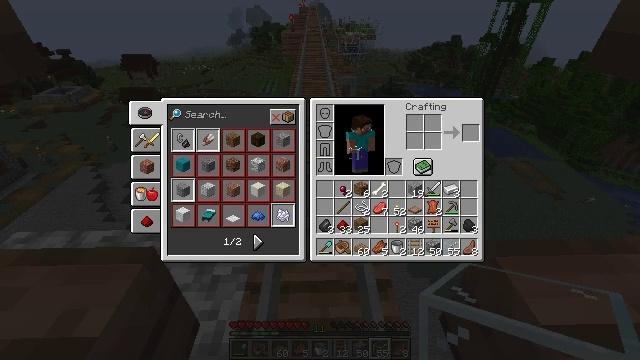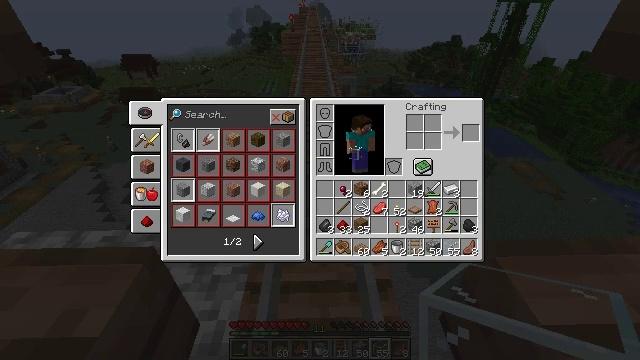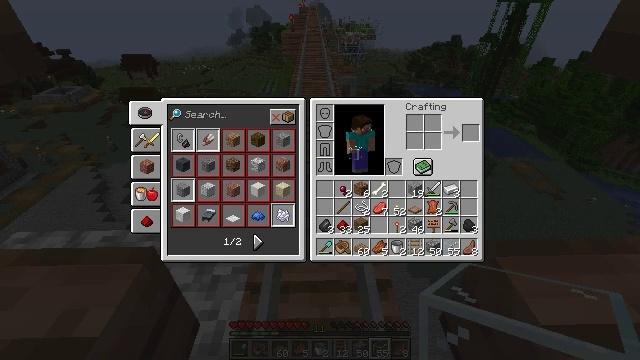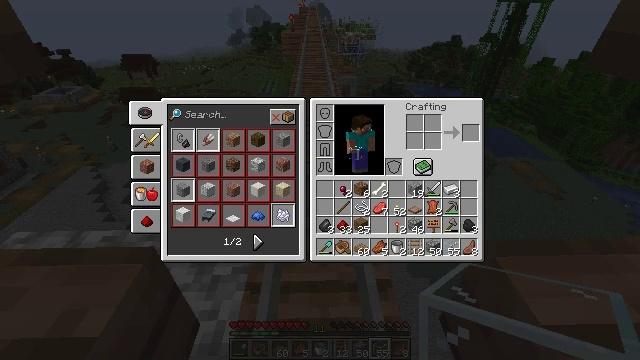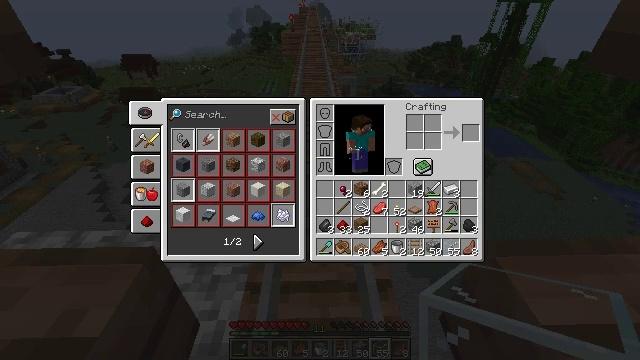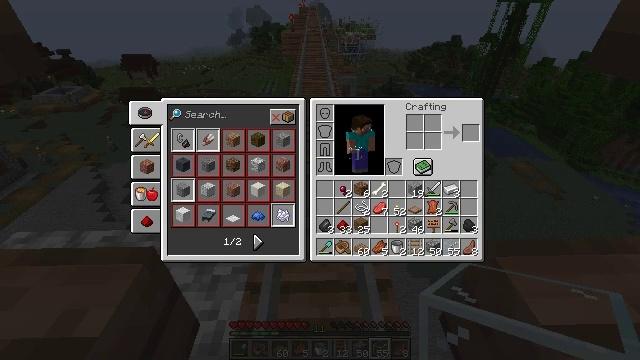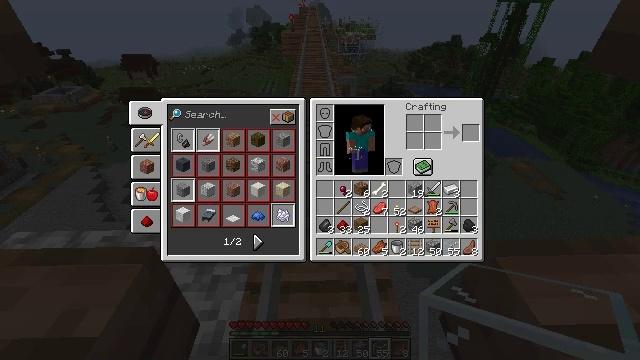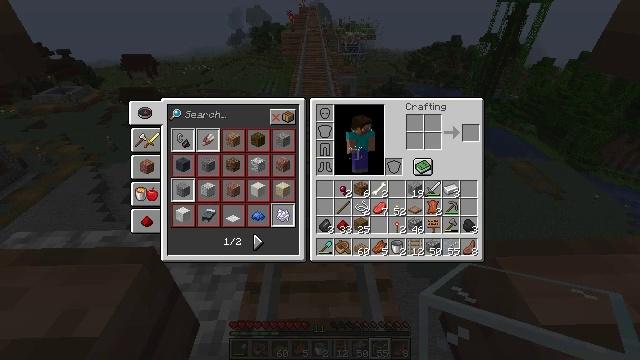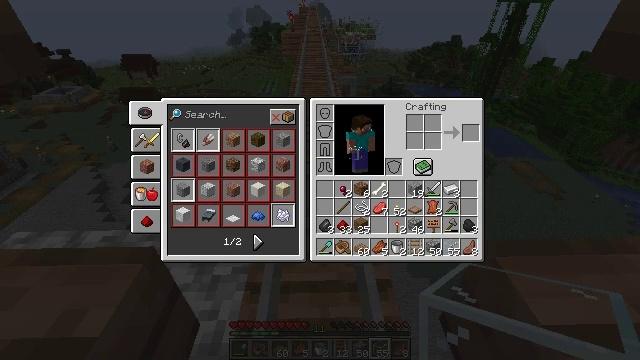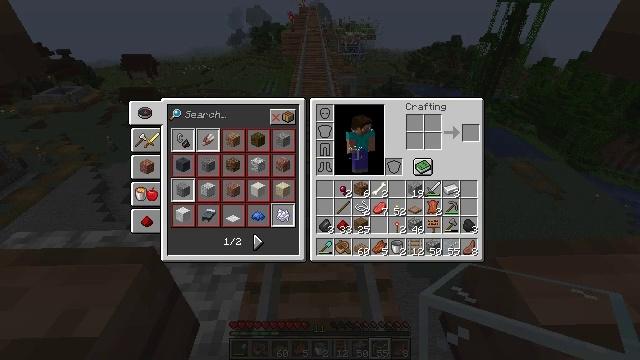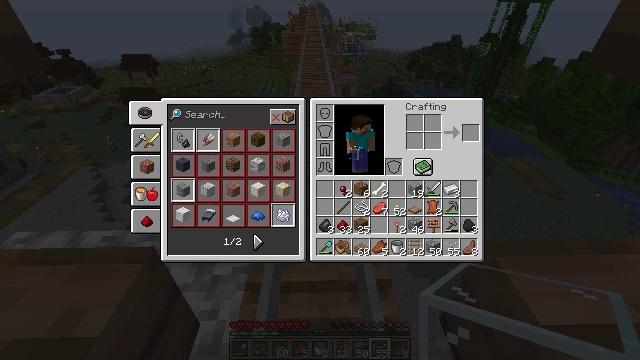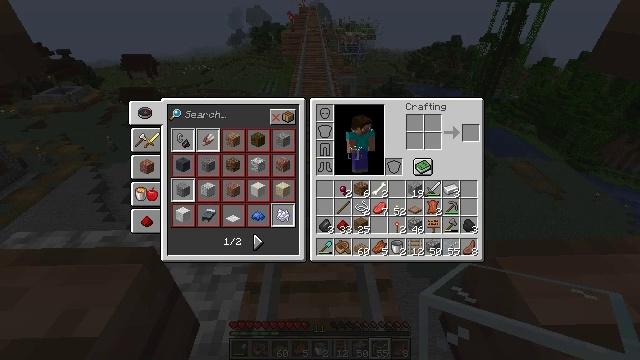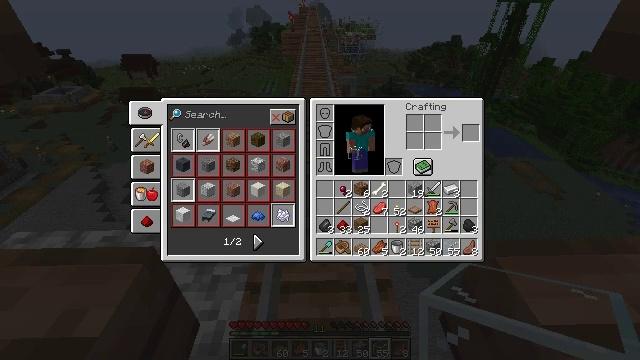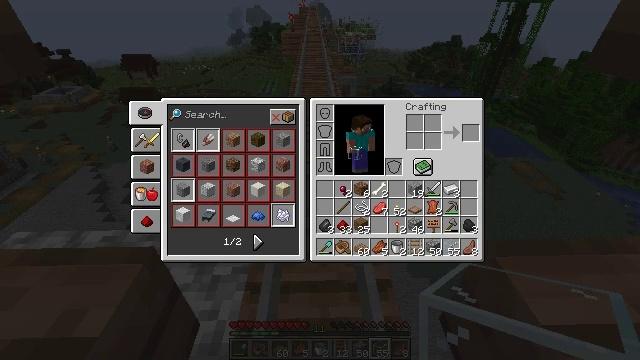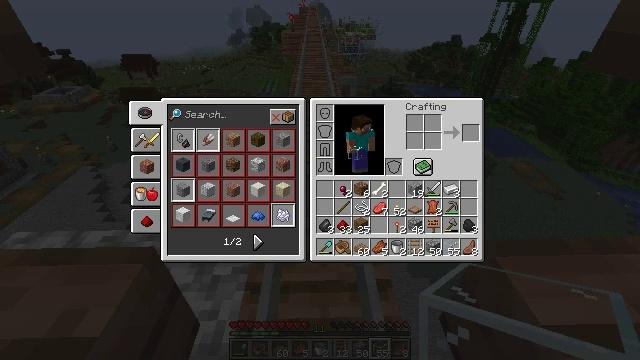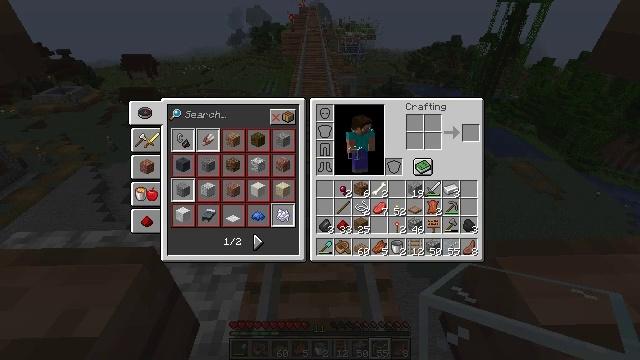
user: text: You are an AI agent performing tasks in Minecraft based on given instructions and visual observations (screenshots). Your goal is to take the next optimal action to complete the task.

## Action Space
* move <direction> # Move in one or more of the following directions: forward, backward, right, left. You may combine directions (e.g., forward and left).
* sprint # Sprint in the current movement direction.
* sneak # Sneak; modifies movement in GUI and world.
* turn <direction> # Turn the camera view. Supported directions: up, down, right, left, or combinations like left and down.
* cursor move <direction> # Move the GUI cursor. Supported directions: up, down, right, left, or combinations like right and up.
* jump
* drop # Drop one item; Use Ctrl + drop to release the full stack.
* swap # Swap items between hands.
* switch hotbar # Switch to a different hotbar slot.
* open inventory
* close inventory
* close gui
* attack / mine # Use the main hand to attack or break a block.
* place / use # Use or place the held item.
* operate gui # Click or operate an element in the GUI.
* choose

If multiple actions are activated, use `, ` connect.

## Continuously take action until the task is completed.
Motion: motion action
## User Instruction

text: Remove the glass to use the space.
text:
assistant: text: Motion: no_op
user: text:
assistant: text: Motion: no_op
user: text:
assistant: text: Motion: no_op
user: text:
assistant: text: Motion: no_op
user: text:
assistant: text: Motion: no_op
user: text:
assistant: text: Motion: no_op
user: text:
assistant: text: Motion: no_op
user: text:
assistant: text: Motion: no_op
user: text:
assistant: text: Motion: no_op
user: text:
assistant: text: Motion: no_op
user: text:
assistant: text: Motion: no_op
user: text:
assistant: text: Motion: no_op
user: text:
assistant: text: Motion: no_op
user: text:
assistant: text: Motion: no_op
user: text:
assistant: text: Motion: no_op
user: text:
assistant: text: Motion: no_op
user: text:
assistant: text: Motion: no_op
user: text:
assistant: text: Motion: no_op
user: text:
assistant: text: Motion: no_op
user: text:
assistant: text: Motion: no_op
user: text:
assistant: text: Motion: no_op
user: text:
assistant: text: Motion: no_op
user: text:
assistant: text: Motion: no_op
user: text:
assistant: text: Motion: no_op
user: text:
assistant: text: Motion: no_op
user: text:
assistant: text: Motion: no_op
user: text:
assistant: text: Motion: no_op
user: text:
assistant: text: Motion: no_op
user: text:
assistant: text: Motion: no_op
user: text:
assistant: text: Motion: no_op